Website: crate-barrel
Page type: customer-info-address
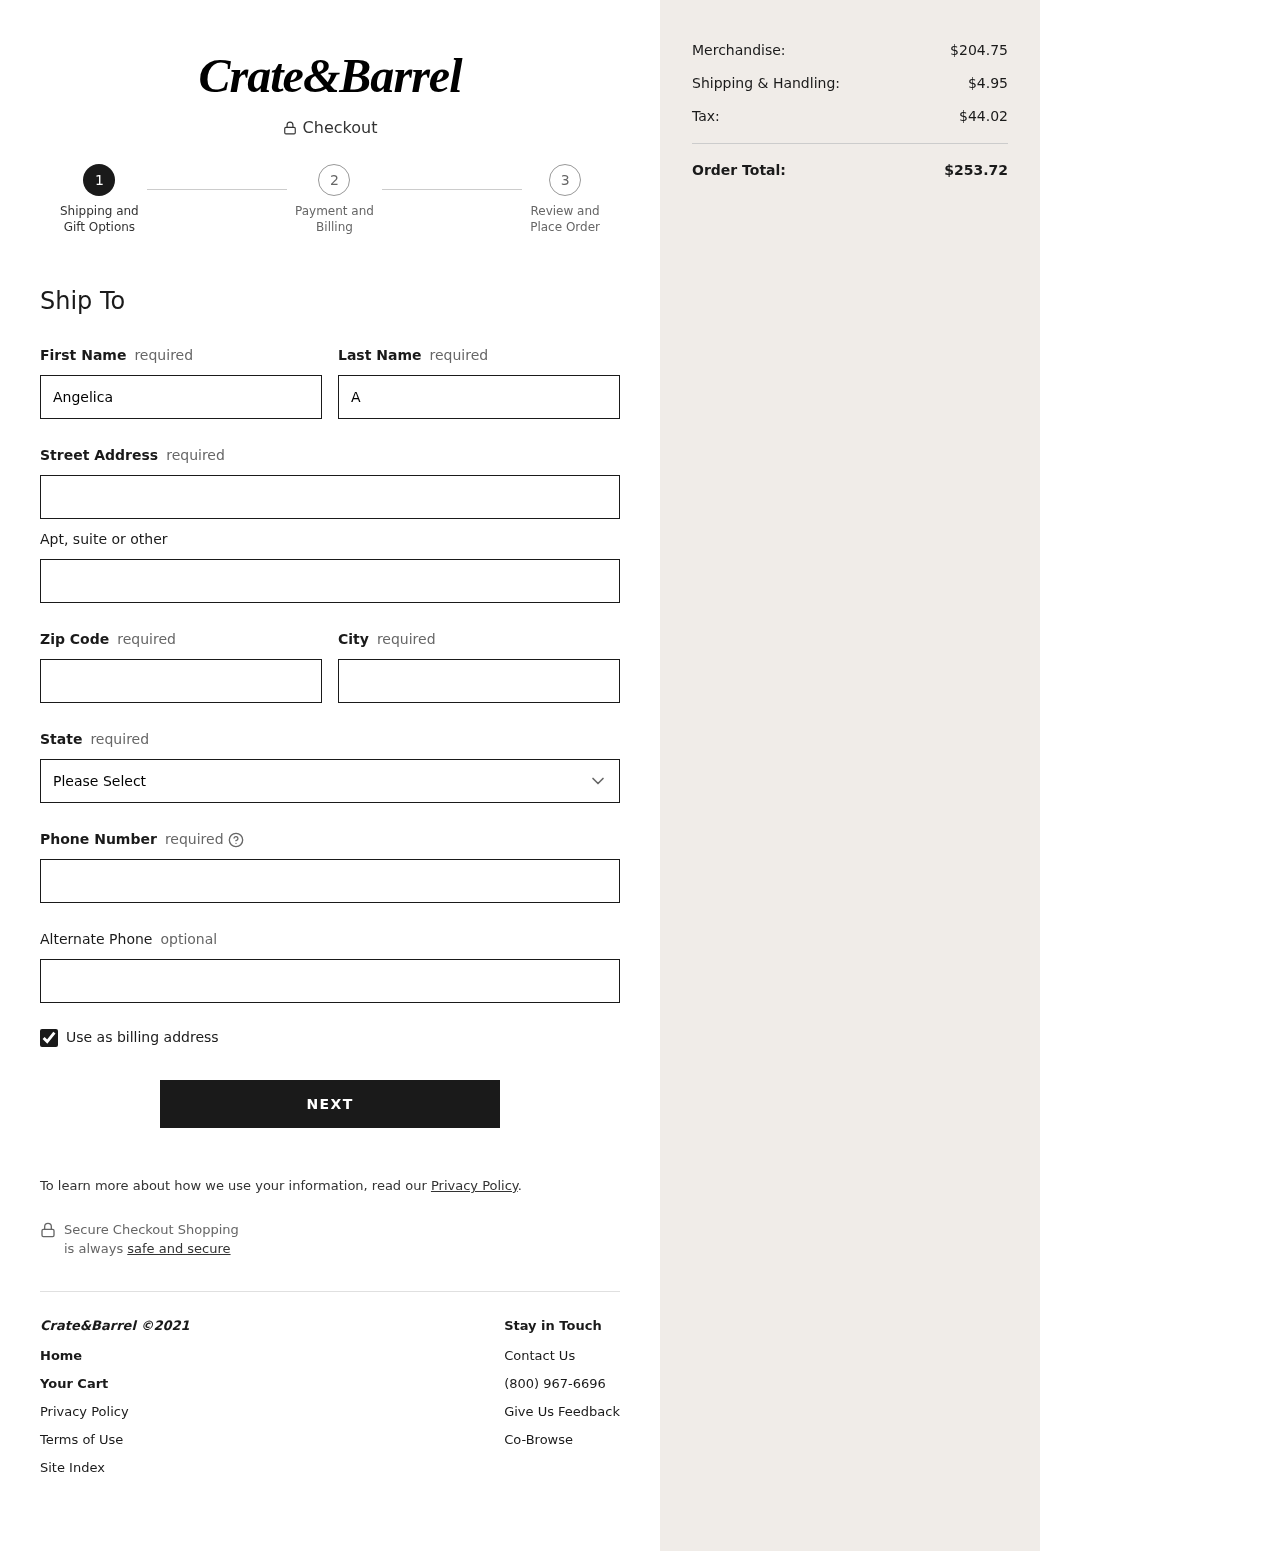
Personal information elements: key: PII_STATE
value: Illinois
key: PII_FIRSTNAME
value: Angelica
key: PII_LASTNAME
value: Adams
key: PII_STREET
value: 6820 Banks Forks
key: PII_STREET2
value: Apt. 462
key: PII_POSTCODE
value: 16970
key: PII_CITY
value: Danielburgh
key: PII_PHONE
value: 7576651155
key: PII_PHONE_ALT
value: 2489176665
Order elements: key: ORDER_SUBTOTAL
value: $204.75
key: ORDER_SHIPPING_COST
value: $4.95
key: ORDER_TAX
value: $44.02
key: ORDER_TOTAL
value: $253.72